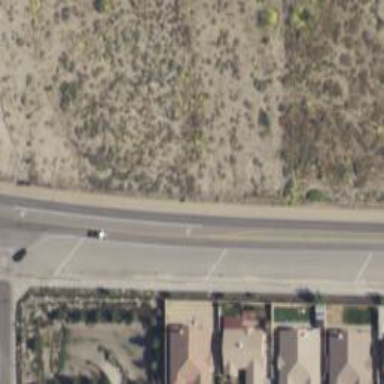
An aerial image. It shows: Secondary road with asphalt surface.